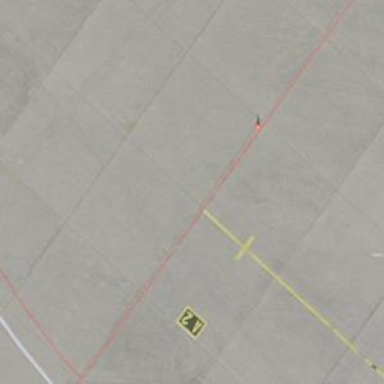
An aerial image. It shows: Airport parking position.